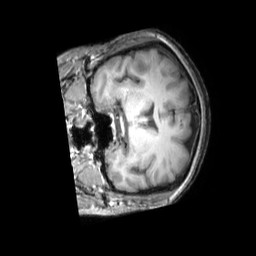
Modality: T1w
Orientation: coronal
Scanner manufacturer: philips
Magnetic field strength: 3 T
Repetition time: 0.009887 s
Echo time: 0.004605 s